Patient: sex F, age 59
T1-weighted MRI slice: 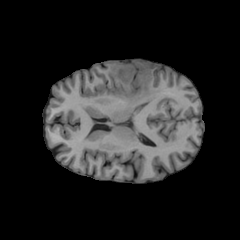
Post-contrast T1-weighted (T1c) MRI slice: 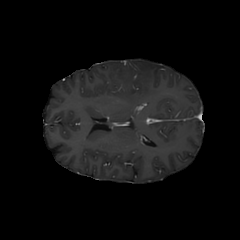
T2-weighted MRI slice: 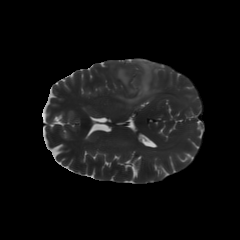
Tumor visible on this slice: yes
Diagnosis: Astrocytoma, IDH-mutant
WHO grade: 3